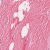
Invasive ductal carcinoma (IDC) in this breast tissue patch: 0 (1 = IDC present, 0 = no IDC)